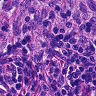
Metastatic tissue present: no